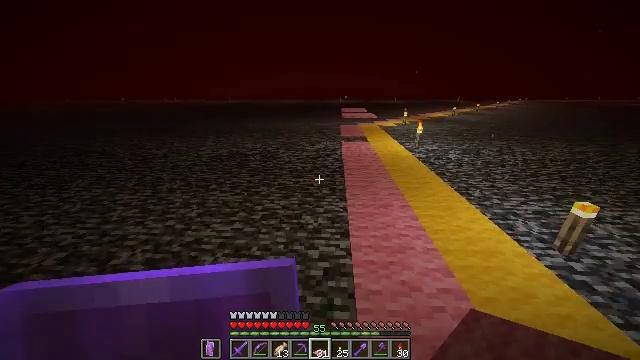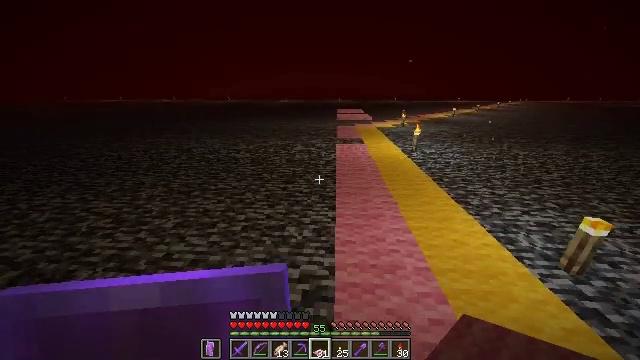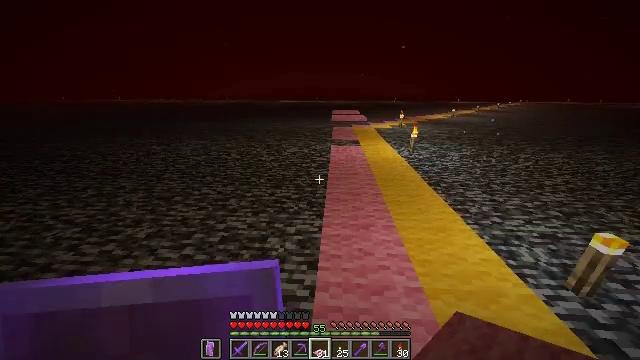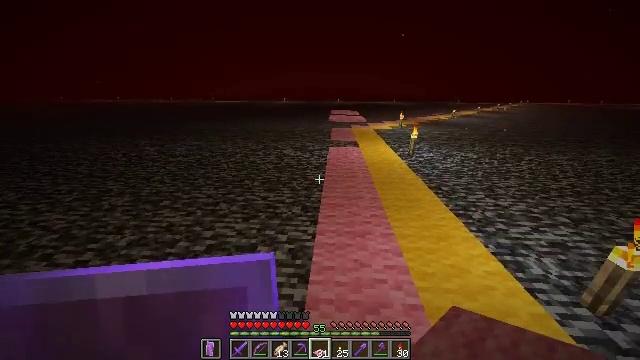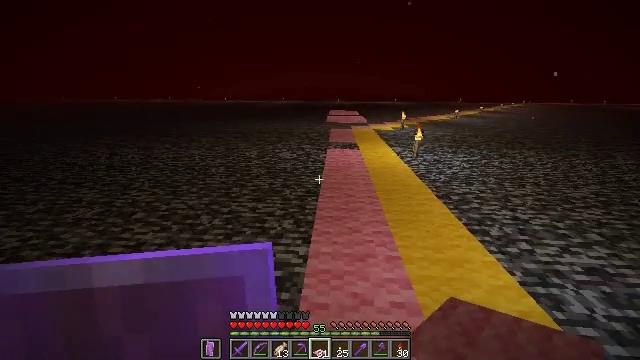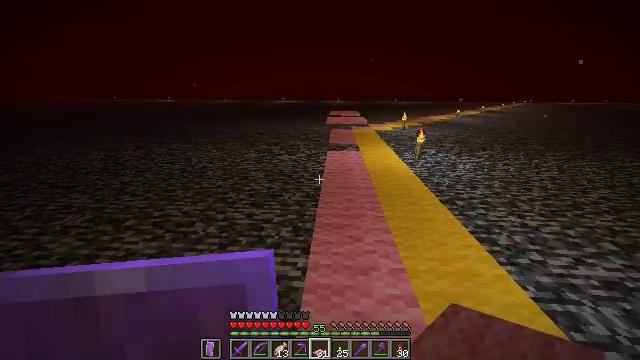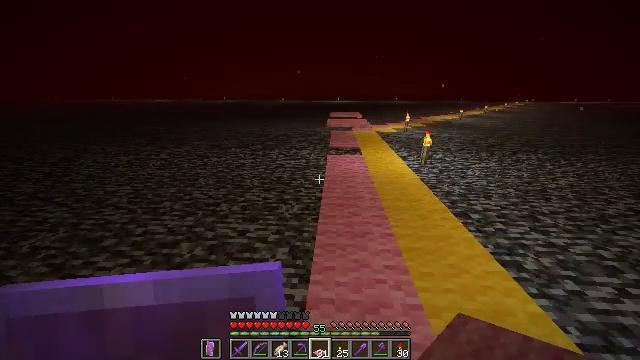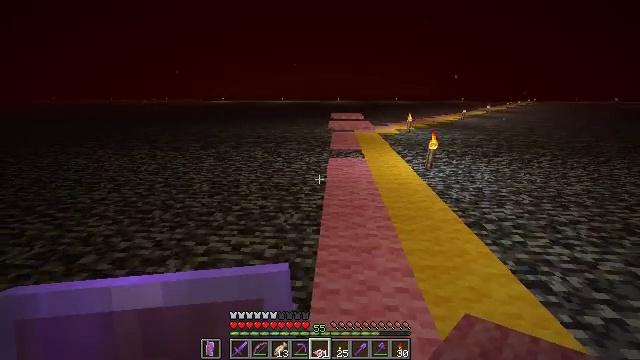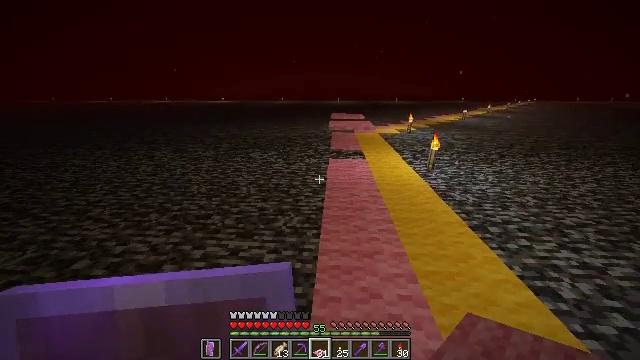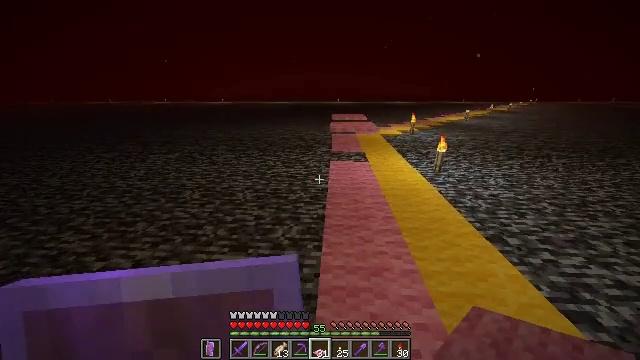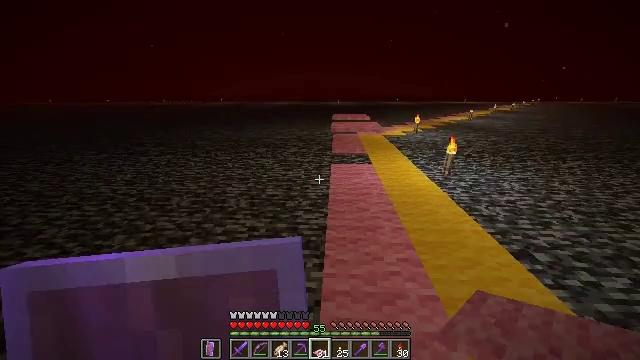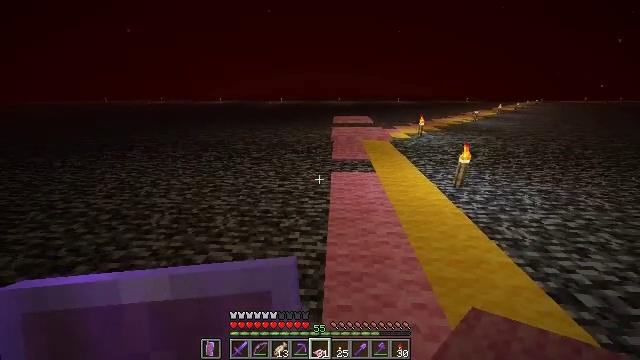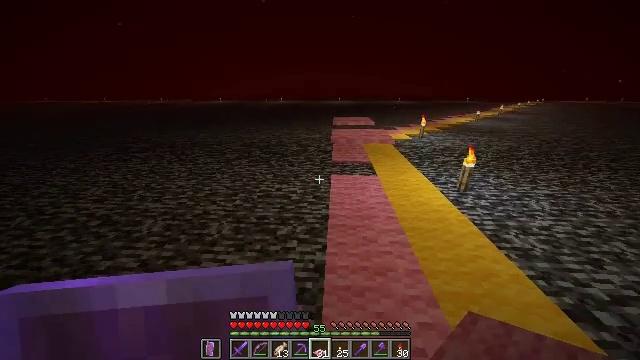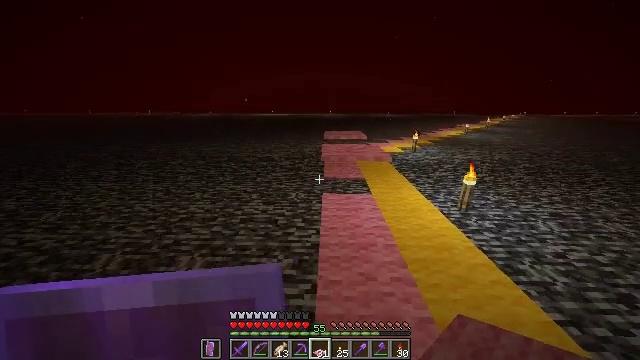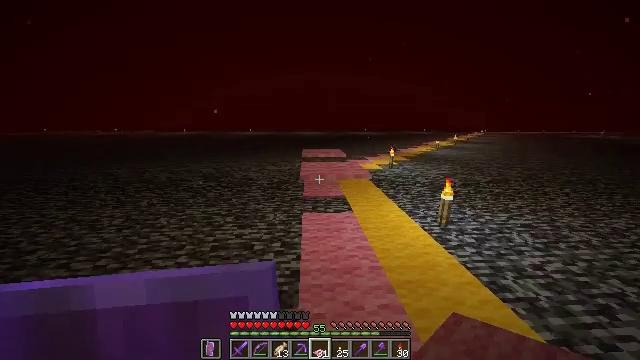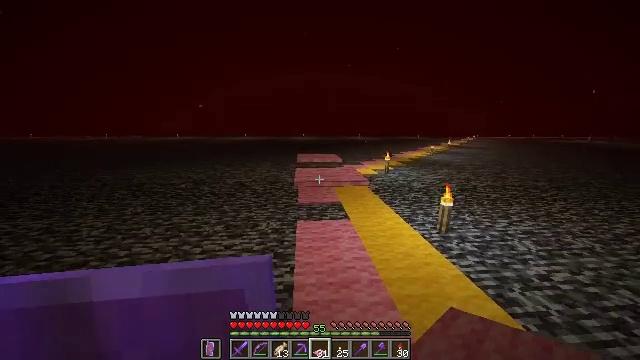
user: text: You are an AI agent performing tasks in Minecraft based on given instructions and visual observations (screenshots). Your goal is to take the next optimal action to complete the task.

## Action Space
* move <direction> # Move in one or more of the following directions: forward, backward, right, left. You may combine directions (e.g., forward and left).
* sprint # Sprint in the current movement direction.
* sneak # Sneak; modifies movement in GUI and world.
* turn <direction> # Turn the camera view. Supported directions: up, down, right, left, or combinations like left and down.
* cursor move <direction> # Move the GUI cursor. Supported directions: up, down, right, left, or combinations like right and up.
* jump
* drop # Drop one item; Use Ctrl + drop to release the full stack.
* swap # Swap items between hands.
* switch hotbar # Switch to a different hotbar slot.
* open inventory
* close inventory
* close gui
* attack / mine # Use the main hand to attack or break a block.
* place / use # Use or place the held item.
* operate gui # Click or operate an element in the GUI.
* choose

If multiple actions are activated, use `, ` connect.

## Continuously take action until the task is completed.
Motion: motion action
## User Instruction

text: mine block pink carpet
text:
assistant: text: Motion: move forward and move right, sprint
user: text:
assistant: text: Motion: move forward, sprint
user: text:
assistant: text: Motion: move forward, sprint
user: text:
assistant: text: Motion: move forward, sprint
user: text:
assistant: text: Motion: move forward, sprint
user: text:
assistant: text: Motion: move forward, sprint
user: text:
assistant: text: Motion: move forward, sprint
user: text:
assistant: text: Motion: move forward, sprint
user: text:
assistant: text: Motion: move forward, sprint
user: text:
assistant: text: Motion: move forward, sprint
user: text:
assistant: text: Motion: move forward, sprint
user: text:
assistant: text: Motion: move forward, sprint
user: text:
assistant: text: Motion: move forward, sprint, turn right and up
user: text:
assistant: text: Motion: move forward, sprint, turn right and up
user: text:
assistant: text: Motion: move forward, sprint, turn right and up
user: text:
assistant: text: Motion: move forward, sprint
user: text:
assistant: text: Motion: move forward, sprint
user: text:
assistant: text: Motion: move forward, sprint
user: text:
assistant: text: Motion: move forward, sprint
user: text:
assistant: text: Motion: move forward, sprint, turn right and down
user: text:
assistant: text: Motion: move forward, sprint, turn right and down
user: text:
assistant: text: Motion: move forward, turn down
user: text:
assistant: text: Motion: turn down
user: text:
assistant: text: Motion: turn down
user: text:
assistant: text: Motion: turn down
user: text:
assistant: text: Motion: turn down
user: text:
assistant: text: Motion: no_op
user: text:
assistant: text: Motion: turn down
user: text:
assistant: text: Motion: no_op
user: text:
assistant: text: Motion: attack / mine